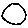
Label: circle